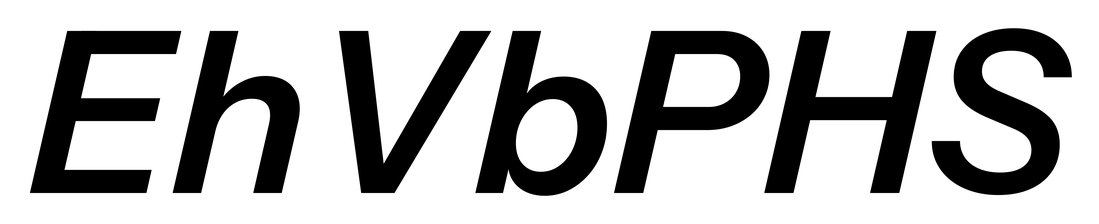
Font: InstrumentSans-Italic_SemiBold_Italic